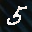
Label: 5